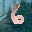
Label: 6